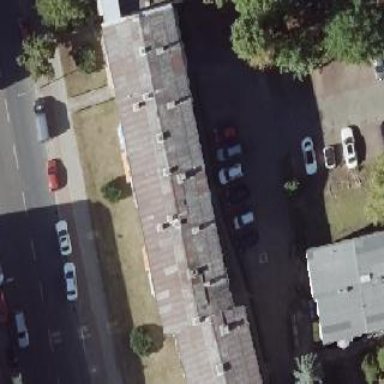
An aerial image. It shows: Gabled roof on building that houses apartments.